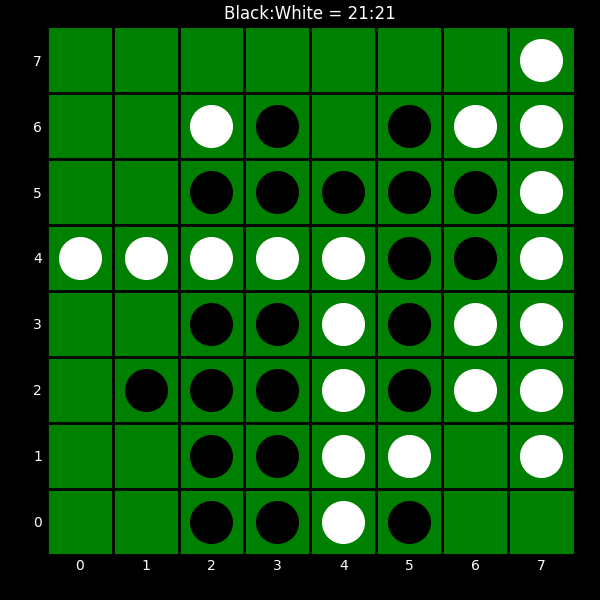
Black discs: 21
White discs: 21